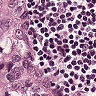
Metastatic tissue present: yes